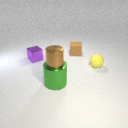
large green metal cylinder to the left of small brown rubber cube